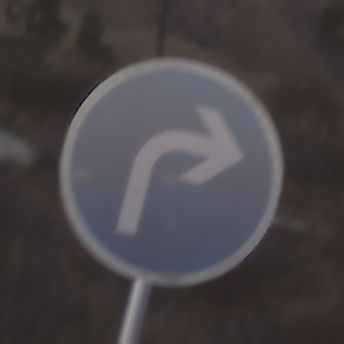
Verkehrszeichen: VorgeschriebeneFahrtrichtungRechts
Umgebung: Outdoor, Suburban
Tageszeit: SunriseSunset
Wetter: PartlyCloudy
Licht: Natural
Jahreszeit: NotSpecified
Kontrast: LowContrast